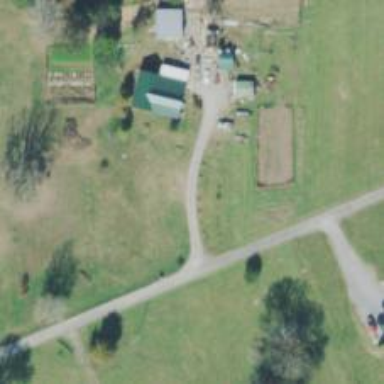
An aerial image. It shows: Driveway leading to service road.